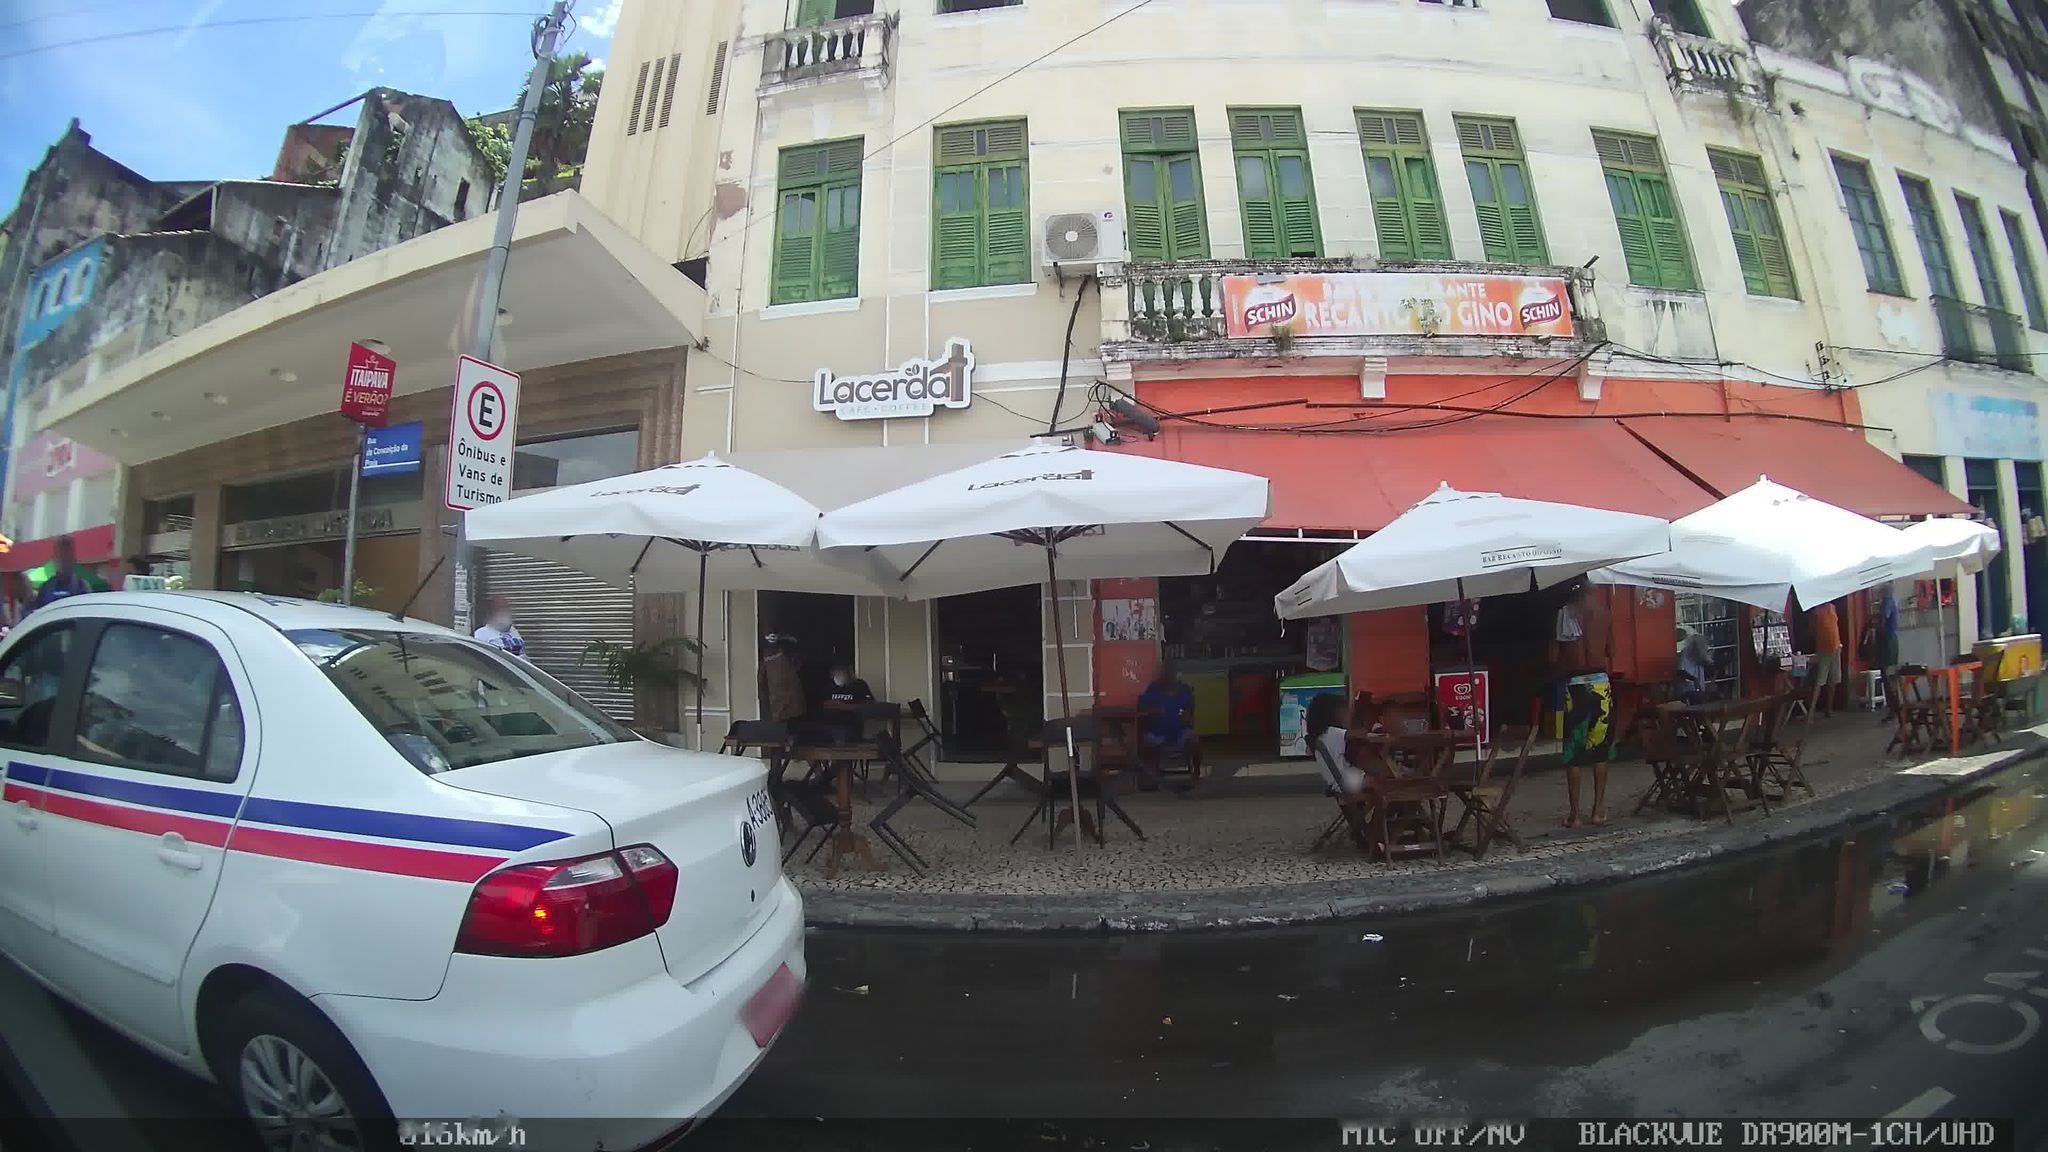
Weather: clear
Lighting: day
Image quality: good
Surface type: driving surface
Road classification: elevator
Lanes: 1
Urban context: urban centre
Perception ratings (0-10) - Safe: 3.13, Lively: 4.27, Beautiful: 1.41, Boring: 1.06, Depressing: 6.41, Wealthy: 3.67